Question: I want to know which data structure will be memory efficient in my case.Please guide me. Following are the requirements. As shown in the fig below, on the basis of three values A, B and C ( where A will be an integer value and B , C will be characters) I want to store two values accepting rule number and true/false.Thus, for each unique value of A,B and C I want to store two values (accepting rule number and true/false) corresponding to them.Please guide me which data structure will be fast in searching and will also be memory efficient.As in my case the table length can go upto 65025 or above.

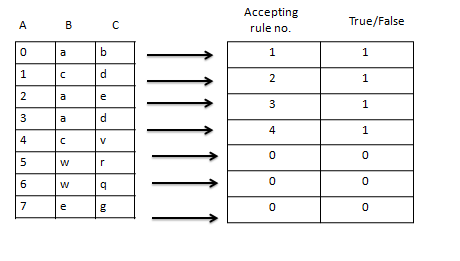
Answer: The obvious possibilities in the standard library would be 'std::map' and 'std::unordered_map'. For 'std::map', you'd create some class holding 'A', 'B' and 'C', and define a comparison function for that class. For 'std::unordered_map', you need to define a hash function instead.
For fast searching (and little or no interest in the speed of insertion and deletion) you might also consider using a vector sorted on the A, B, and C fields. This will typically improve speed reduce space used compared to 'std::map'. The disadvantage is that insertion and deletion become linear instead of logarithmic (i.e., slower--potentially quite a lot slower, especially when the collection is large).
As far as which of these to prefer: if you were working with large enough tables that the big-O complexity was likely to dominate, then 'std::unordered_map' would be the obvious choice--it gives constant (expected) complexity. 'std::map' gives logarithmic complexity. The sorted vector would be logarithmic as well if you used only a binary search. Assuming your keys are distributed reasonably, you could use an interpolating search, which normally has roughly O(log log N) complexity. log log N grows slowly--so slowly it's often called "pseudo-constant" or something similar. IOW, even for tremendously huge tables, there's not much reason to believe hashing will necessarily be significantly faster.
Big-O analysis is most relevant to larger tables though (say, hundreds of millions, rather than the tens of thousands suggested in the question). For the table size your suggesting, a logarithmic search algorithm might well be entirely competitive. For example, up to 65536 items, we expect no more than 16 comparisons for a binary search.
A lot then comes down to balancing memory use with search speed. If you're willing to sacrifice some space to get better search speed, a hash table ('std::unordered_map') is probably the obvious choice. If you're more concerned with minimizing memory usage, then the sorted vector probably wins. 'std::map' is probably the easiest of the three to implement, and (given the size you're talking about) its speed probably won't be a significant problem either (but the other two probably be faster).